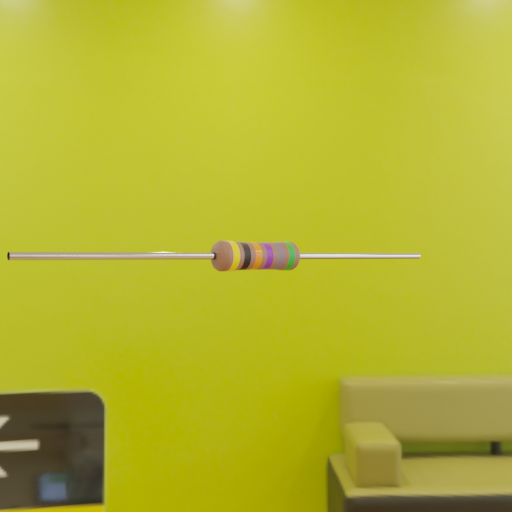
Resistor colour bands (in order): yellow, black, orange, violet, gray, green